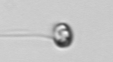
Label: flagellate